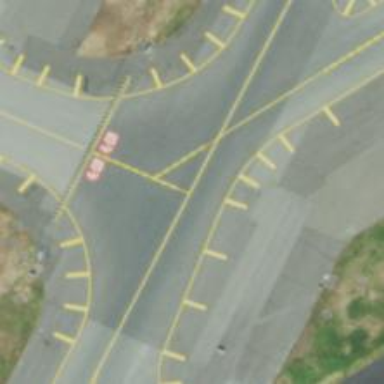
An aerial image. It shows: Image of taxiway at airport.